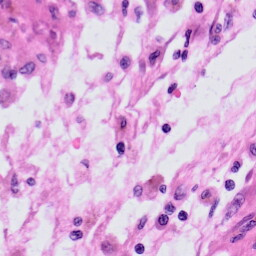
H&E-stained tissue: Skin